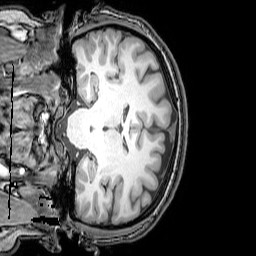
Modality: T1w
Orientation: coronal
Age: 25
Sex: female
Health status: healthy
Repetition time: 0.081 s
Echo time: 0.037 s